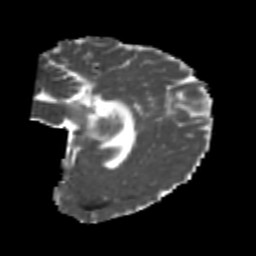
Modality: MD
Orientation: sagittal
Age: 24
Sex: female
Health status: healthy
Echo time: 0.074 s